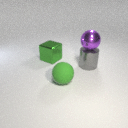
large gray metal cylinder behind large green rubber sphere